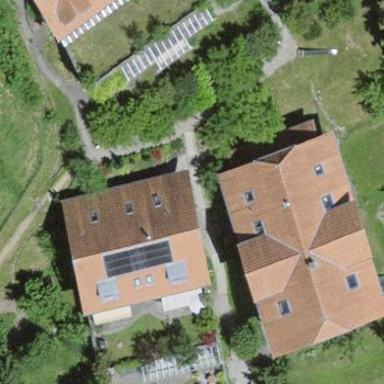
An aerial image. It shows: Residential building with half-hipped roof shape.